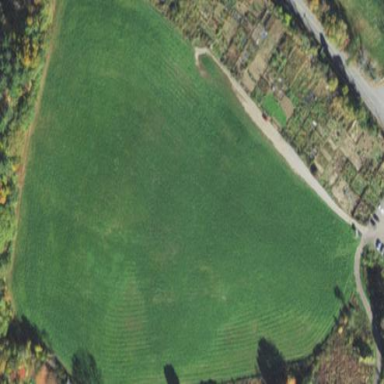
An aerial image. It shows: Community garden in the allotments area.